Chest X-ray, PA view. Patient: 81 years old, sex M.
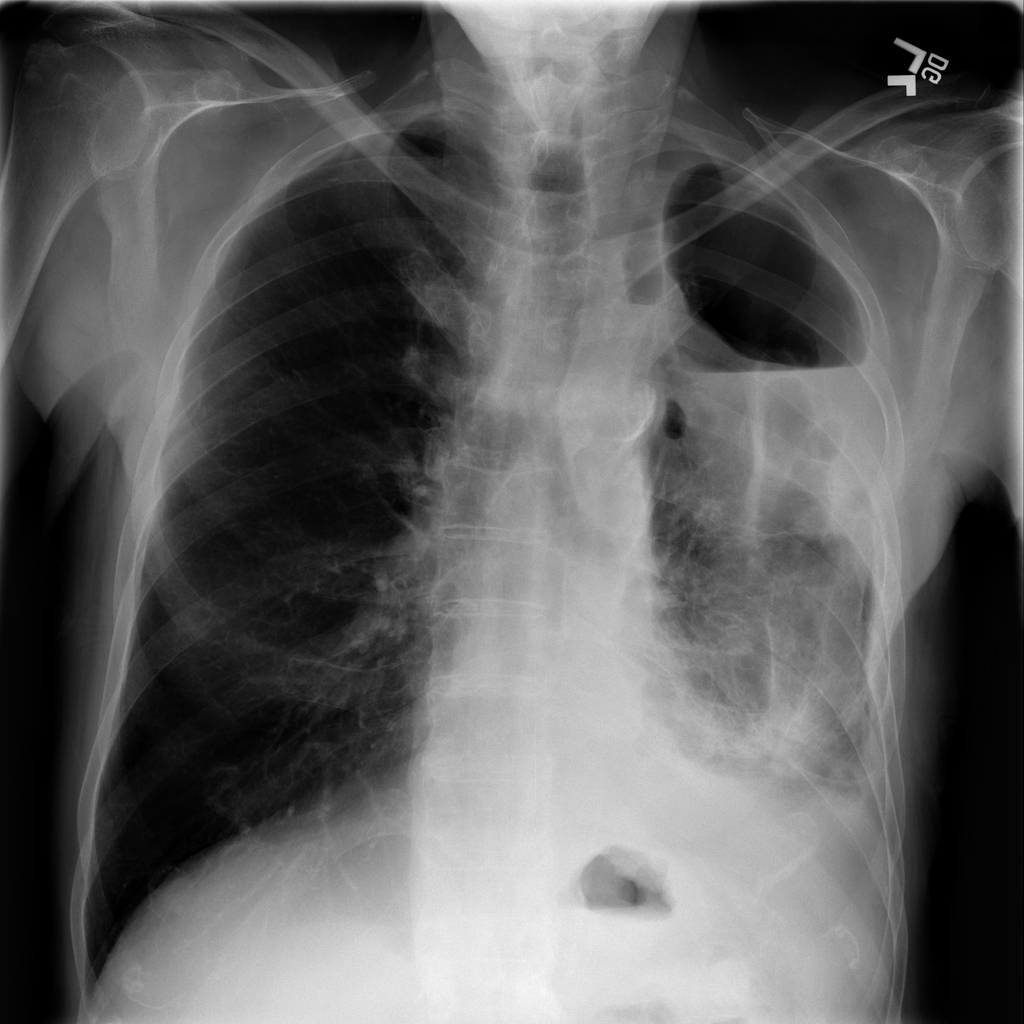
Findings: No Finding